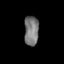
Tissue: skin
Cell type: Epithelial cells
Senescence score: 0.2874
Nuclear area (px): 416
Mean DAPI intensity: 121.579